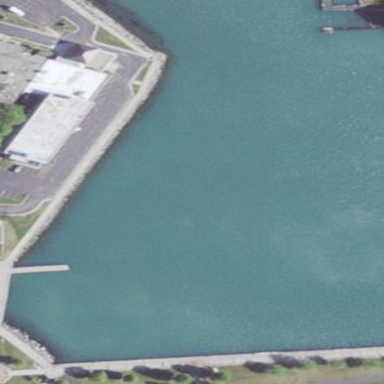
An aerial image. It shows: Breakwater structure.